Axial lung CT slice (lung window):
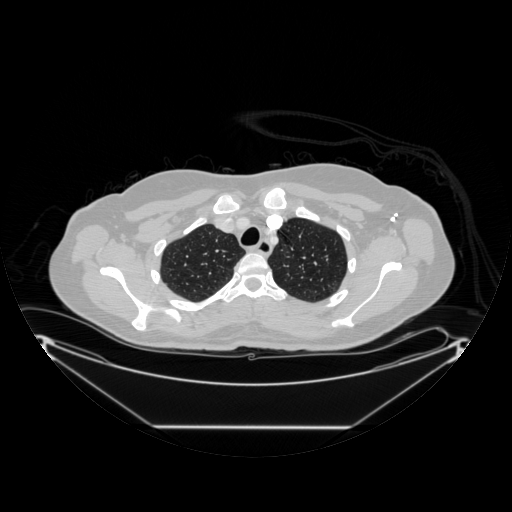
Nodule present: no